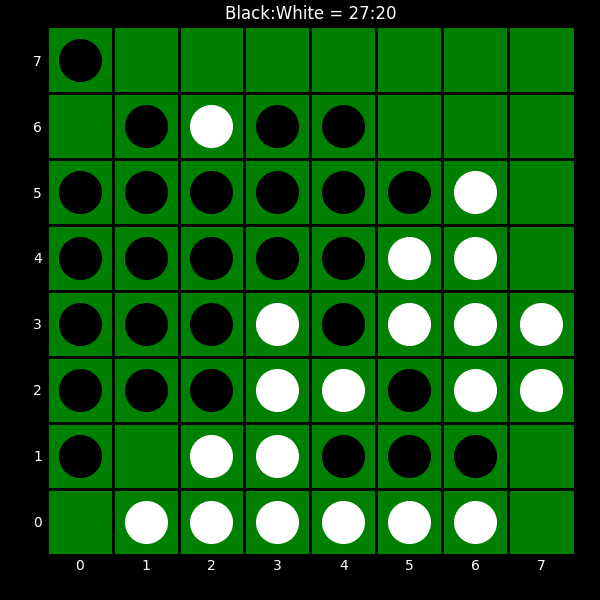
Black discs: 27
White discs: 20